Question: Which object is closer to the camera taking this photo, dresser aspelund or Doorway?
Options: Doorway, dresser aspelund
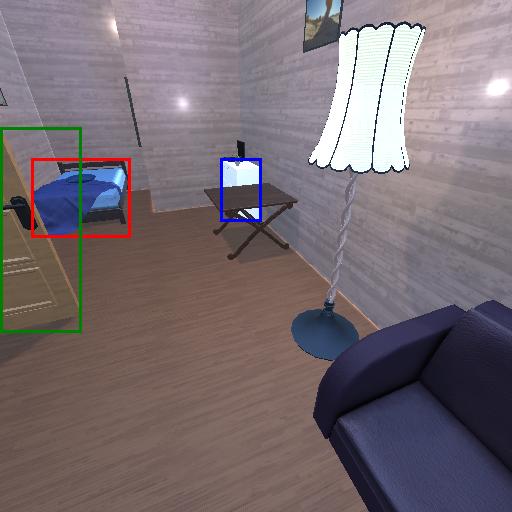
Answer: Doorway